Question: I'm using 'ggplot2' to make several graphs from a large data frame. The graphs are bar graphs showing proportions of two levels of a column in the data-frame, Yes and No. The colors are chosen by default, and want to make one of the levels either completely transparent, or choose a different color for it.
My code to graph is the following:
'''
ggplot(data=encuestas ,aes(x = colonia,fill = p1)) +
theme(legend.position="bottom", axis.title.x=element_blank()) +
geom_bar(position = "fill")
'''
I have tried using 'geom_bar', and the colors change successfully, but the chart graphs count instead of proportion when using 'geom_bar'.
These are the default colors for the levels:

Any help would be greatly appreciated
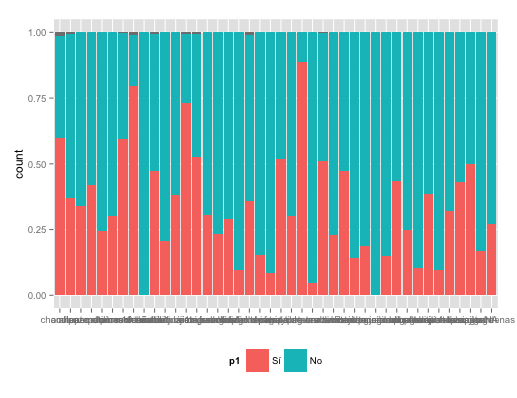
Answer: You can use 'scale_fill_manual' to set the colour of the bars, and 'ylab' to change the default axis label ('count').
'''
ggplot(mtcars, aes(x = factor(cyl), fill = factor(vs))) +
geom_bar(position = "fill") +
scale_fill_manual(values = c("red", "blue")) +
ylab("Proportion")
'''